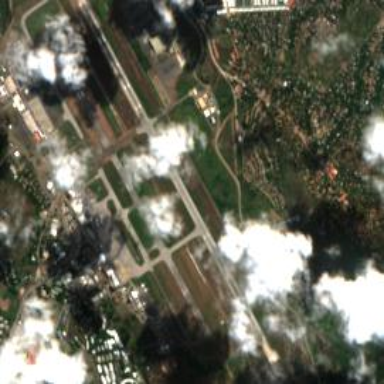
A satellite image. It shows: Public aerodrome or airport.